Field crop: maize
Growth stage: 2
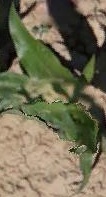
Species: maize